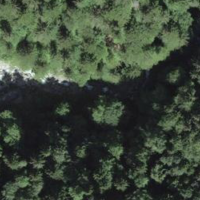
EUNIS habitat code: 43
Species observed at this site:
Lamium galeobdolon